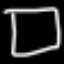
Label: square